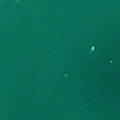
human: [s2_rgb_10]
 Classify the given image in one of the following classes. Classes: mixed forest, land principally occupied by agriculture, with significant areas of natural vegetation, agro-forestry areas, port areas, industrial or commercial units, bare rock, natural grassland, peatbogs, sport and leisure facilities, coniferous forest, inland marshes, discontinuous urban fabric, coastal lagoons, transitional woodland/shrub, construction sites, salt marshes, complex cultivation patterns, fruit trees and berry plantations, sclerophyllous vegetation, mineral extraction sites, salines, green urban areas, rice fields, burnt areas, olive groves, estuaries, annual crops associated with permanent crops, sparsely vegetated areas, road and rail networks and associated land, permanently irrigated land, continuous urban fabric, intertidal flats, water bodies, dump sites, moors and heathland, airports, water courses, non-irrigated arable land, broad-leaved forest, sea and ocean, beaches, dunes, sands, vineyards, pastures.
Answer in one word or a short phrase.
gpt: water bodies